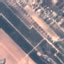
Land use / land cover class: PermanentCrop